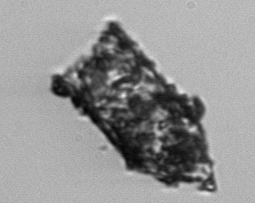
Label: Tintinnopsis